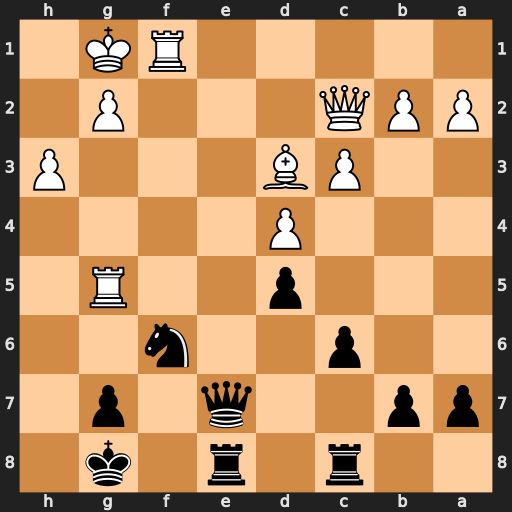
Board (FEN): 2r1r1k1/pp2q1p1/2p2n2/3p2R1/3P4/2PB3P/PPQ3P1/5RK1
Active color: b
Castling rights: -
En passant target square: -
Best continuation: Qe3+ Kh2 Qxg5